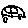
Label: car